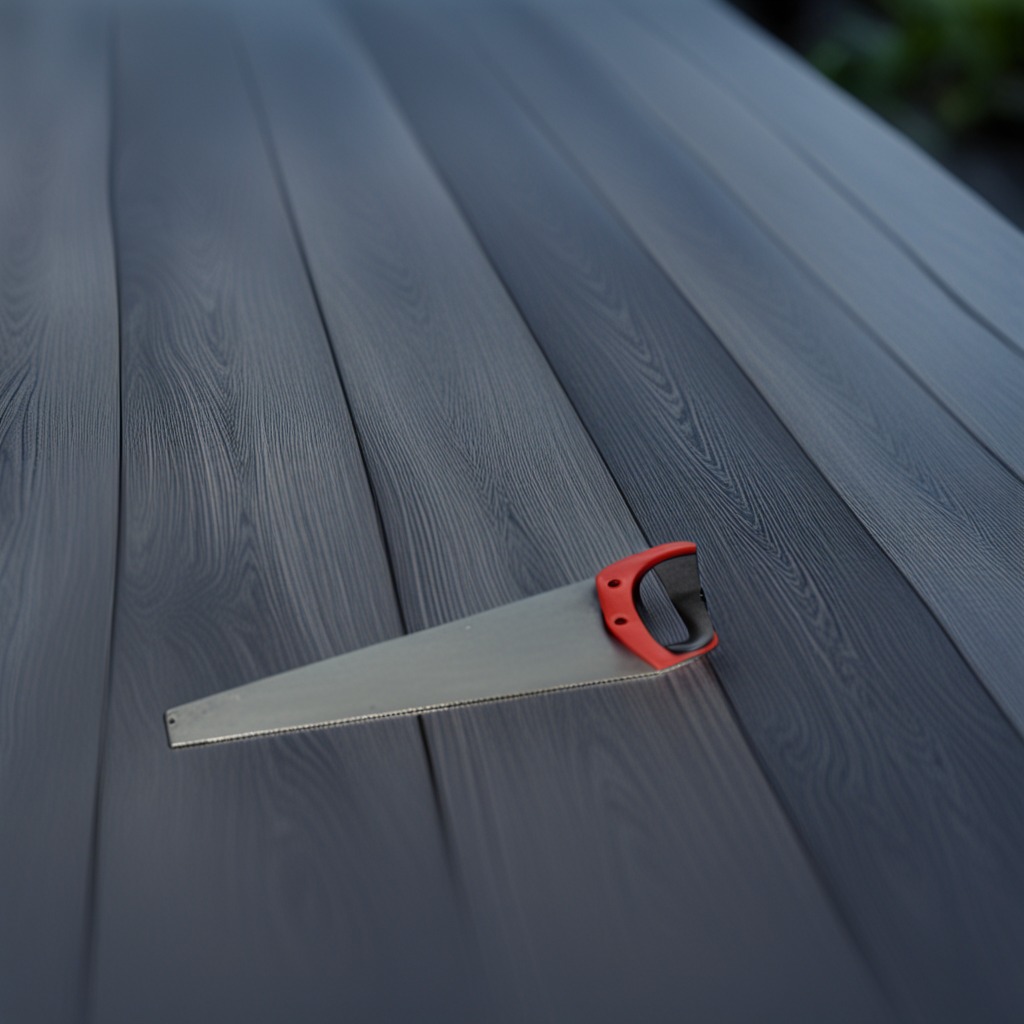
A handheld metal saw lies on a table with faint burn marks in a small garage at twilight.